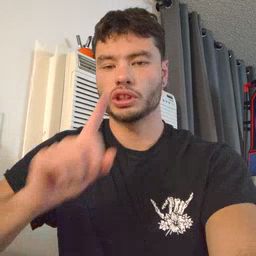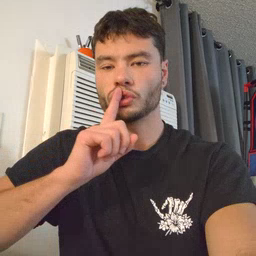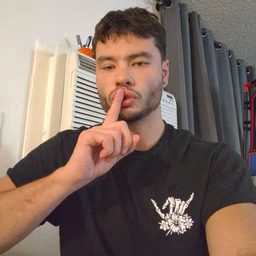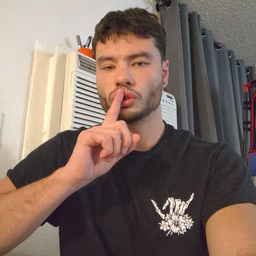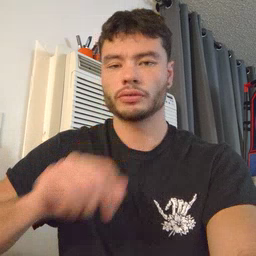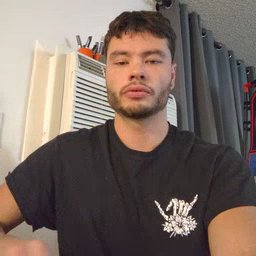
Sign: shhh